Question: How can I edit/modify child elements, that have already been added?
I have a 'grid' with added child element 'border' that is set to specific color. How can I change the existing 'border' color without adding a new child element?
Because I need these elements to be created dynamically, I've used code instead of xaml for that.
I define my grid and add a border to it as follows:
'''
Dim NewNodeGrid As New Grid
Dim Bcgkgr As New SolidColorBrush
Dim MyBorder As New Border
Bcgkgr.Color = Color.FromArgb(255, 85, 57, 33)
MyBorder.BorderBrush = Brushes.Black
MyBorder.BorderThickness = New Thickness(5, 5, 5, 5)
MyBorder.Background = Bcgkgr
MyBorder.CornerRadius = New CornerRadius(15)
MyBorder.Name = "Border"
NewNodeGrid.Children.Add(MyBorder)
'''
So after this is done, is it possible to access this child element 'MyBorder' and change its properties like 'BorderBrush' ?
I've tried something like: 'NewNodeGrid.Children.Item(0).BorderBrush = Brushes.Blue', but that doesn't work.
Edit:
The code above would be run multiple times, thus creating multiple instances of the 'NewNodegrid'. I need to be able to change the border of any given single/multiple instances, not all at once.
Edit2:
An example to illustrate what I'm trying to achieve:
I want to create multiple objects (new instances of a defined object) at runtime. And after that, I want change some property of any of those objects.
It would look like this:

By using code above (similar version), I create two objects with borders. After that I want to change the border color of one object, when I click on the said object.
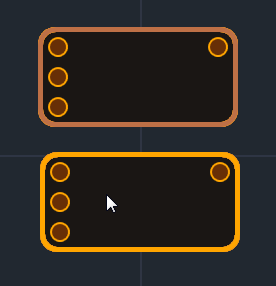
Answer: After endless series of trial and error, and persistent searches, I've found a solution that worked for me.
To change the border color of any added 'Grid' element with a mouse click on it, the mouse_down event looks like this:
'''
Dim ExistingBorder = CType(sender, Grid).Children.OfType(Of Border)().FirstOrDefault()
ExistingBorder.BorderBrush = Brushes.Red
'''
Got this idea from this post: <URL>